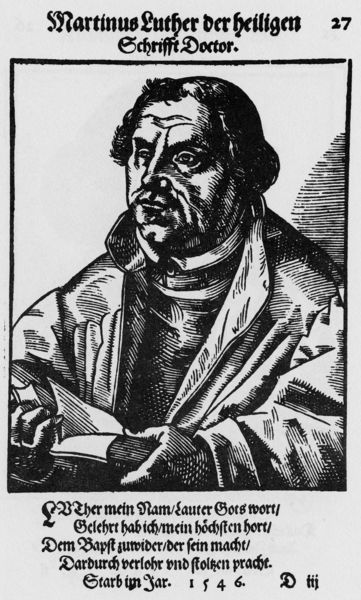
Titel: Bildnis des Martin Luther
Künstler: Tobias Stimmer
Institution: (Seriendruck)
Schlagwörter: kopf, mann, schatten, umhang, weiß, ausschnitt, frisur, grau, mund, nase, profil, schwarz, stirn, blick, hemd, jacke, augen, bibel, falten, gesicht, kragen, tod, bild, bildnis, herr, hände, portrait, porträt, haare, kutte, mantel, blatt, kinn, renaissance, deutschland, holzschnitt, schrift, wangen, backen, furchen, grafik, graphik, deutsch, tusche, buch, druck, druckgraphik, schwarzweiss, radierung, stich, titel, seite, illustration, text, buchstaben, überschrift, buchseite, talar, halbportrait, halbprofil, wams, luther, dürer, flugblatt, doktor, heilige schrift, latein, martin, wartburg, jakce, reformation, martin luther, seriendruck, scharffur, reformator, theologe, brustbildnis, doctor, kuther, mittelhochdeutsch, martinus, 1546, beschreibugn, 27, guthenberg, seite 27